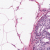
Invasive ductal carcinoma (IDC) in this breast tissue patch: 0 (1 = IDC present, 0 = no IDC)